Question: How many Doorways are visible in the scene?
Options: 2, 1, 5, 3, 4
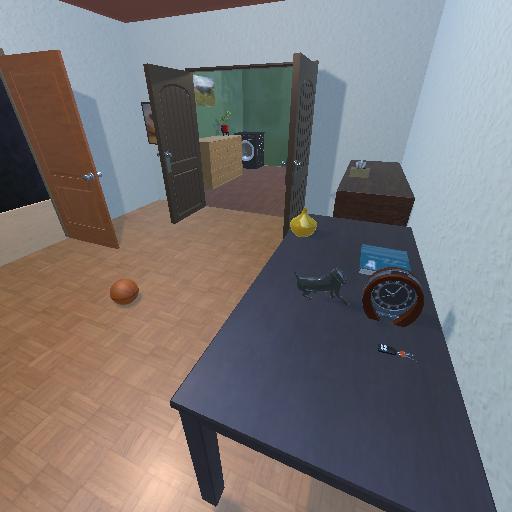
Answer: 2